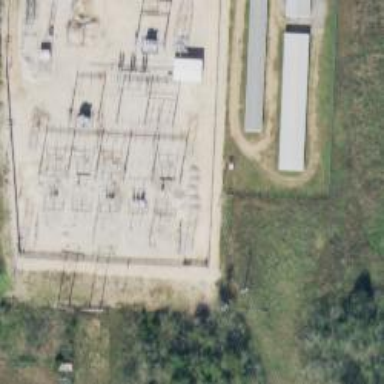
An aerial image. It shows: Switch used for power control.